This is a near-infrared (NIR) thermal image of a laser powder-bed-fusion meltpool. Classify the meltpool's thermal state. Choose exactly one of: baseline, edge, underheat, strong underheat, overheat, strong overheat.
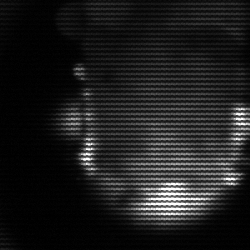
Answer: baseline